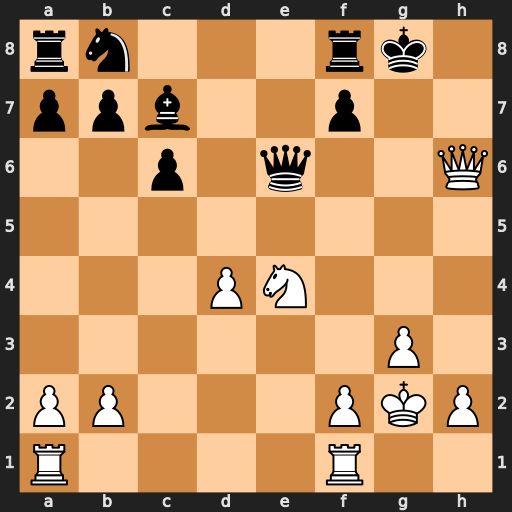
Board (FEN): rn3rk1/ppb2p2/2p1q2Q/8/3PN3/6P1/PP3PKP/R4R2
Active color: w
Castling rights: -
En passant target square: -
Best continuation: Nf6+ Qxf6 Qxf6